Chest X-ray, PA view. Patient: 77 years old, sex M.
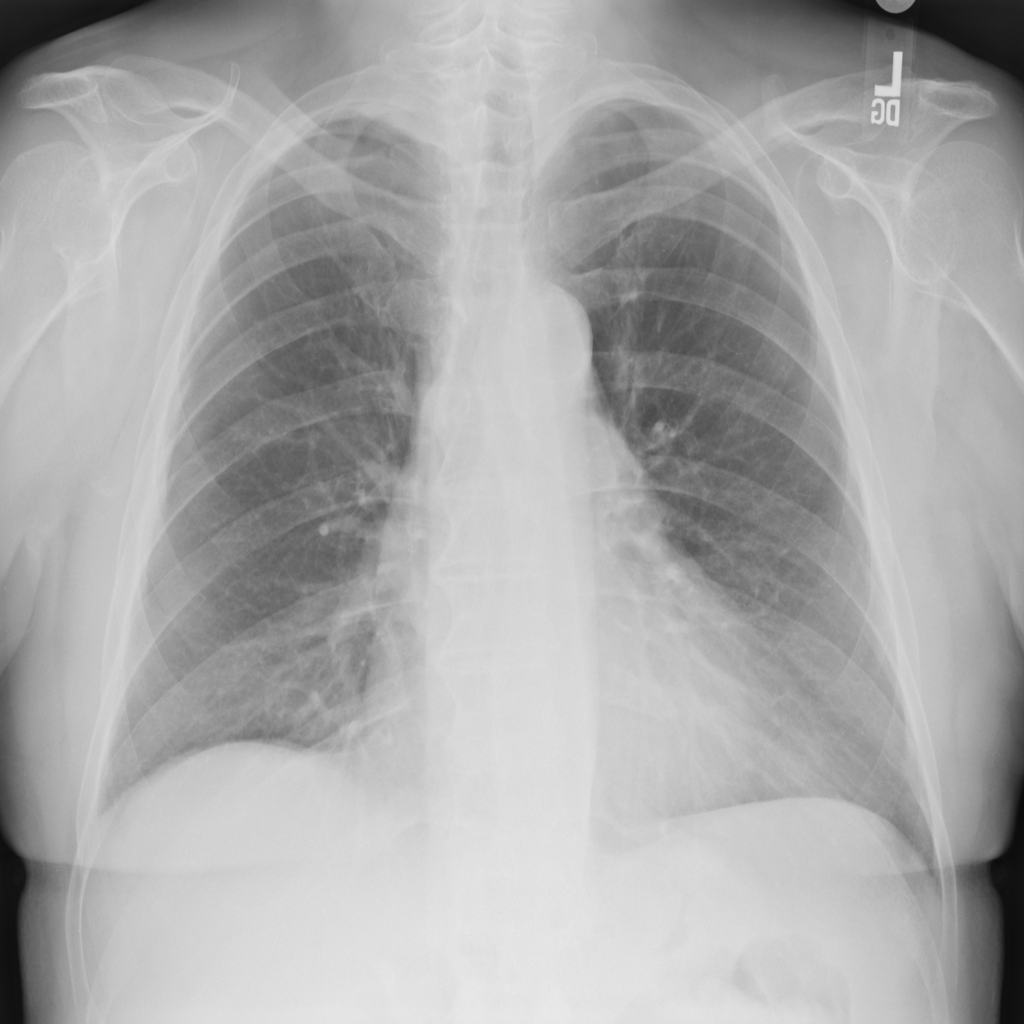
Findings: No Finding